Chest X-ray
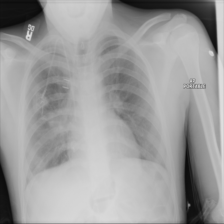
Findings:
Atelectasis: negative
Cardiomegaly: negative
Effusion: negative
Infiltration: negative
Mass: positive
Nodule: negative
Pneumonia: negative
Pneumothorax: negative
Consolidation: negative
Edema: negative
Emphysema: negative
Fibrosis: negative
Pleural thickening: negative
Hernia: negative